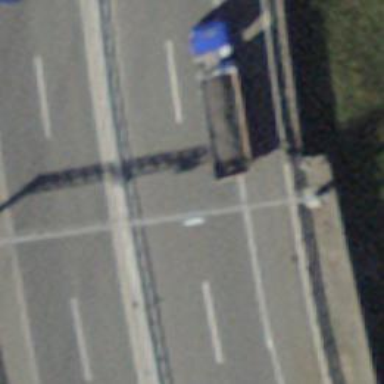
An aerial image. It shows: Gantry structure.